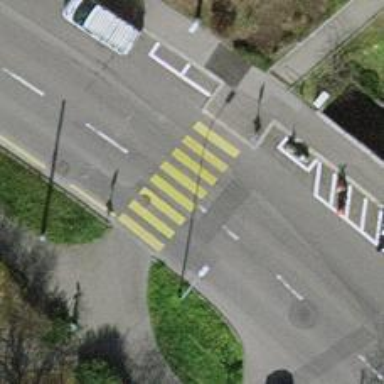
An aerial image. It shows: Uncontrolled road crossing.